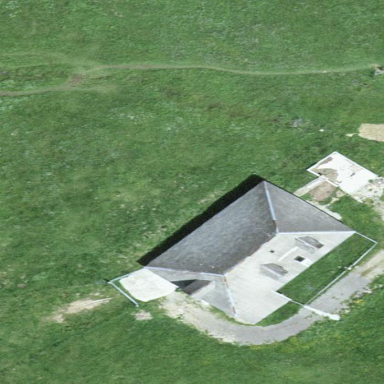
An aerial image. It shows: Cabin.